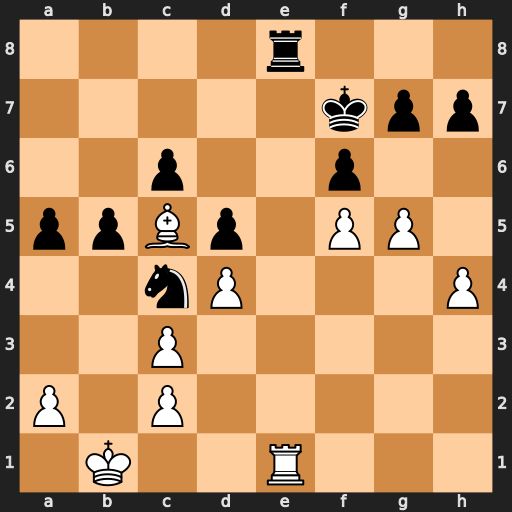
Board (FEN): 4r3/5kpp/2p2p2/ppBp1PP1/2nP3P/2P5/P1P5/1K2R3
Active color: w
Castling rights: -
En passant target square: -
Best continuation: g6+ hxg6 fxg6+ Kxg6 Rxe8